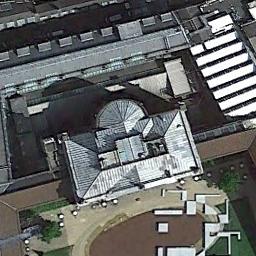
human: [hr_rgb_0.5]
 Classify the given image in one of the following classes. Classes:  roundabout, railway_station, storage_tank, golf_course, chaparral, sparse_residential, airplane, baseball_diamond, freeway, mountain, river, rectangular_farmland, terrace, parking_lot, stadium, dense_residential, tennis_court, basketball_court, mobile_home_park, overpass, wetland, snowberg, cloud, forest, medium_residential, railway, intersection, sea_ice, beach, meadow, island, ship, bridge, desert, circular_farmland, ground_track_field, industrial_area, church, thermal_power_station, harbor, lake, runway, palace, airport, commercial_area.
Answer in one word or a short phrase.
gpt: church